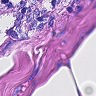
Metastatic tissue present: no